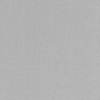
Label: dusty